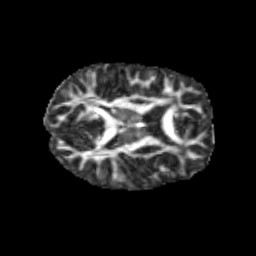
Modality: FA
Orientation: axial
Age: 9
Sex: male
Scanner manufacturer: siemens
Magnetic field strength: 3 T
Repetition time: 3.8 s
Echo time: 0.07 s